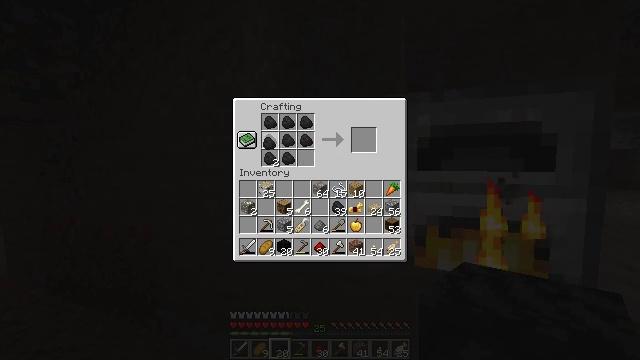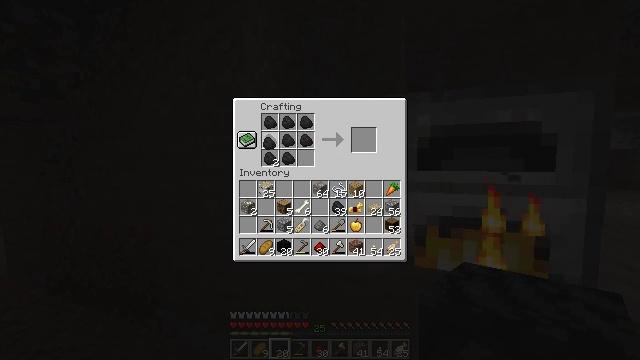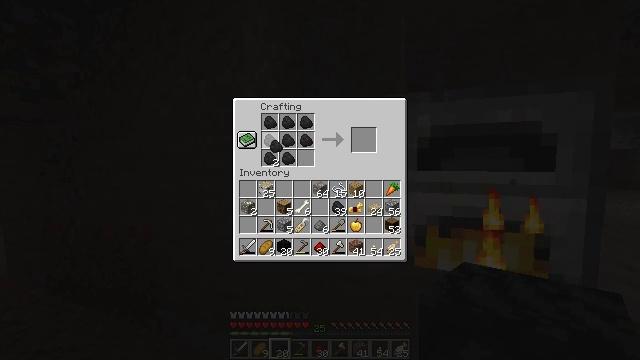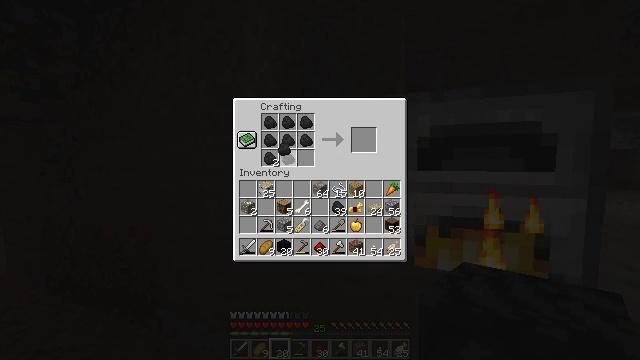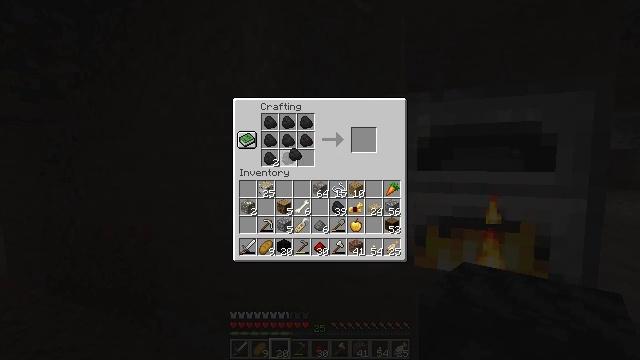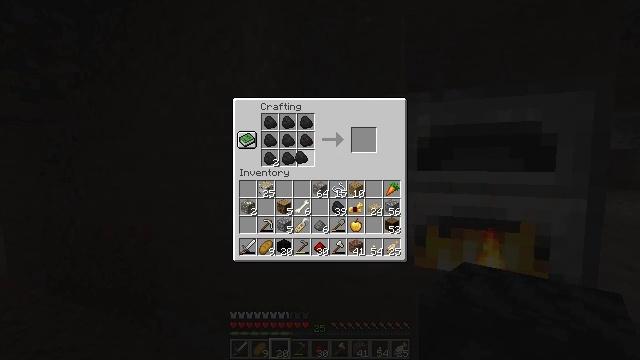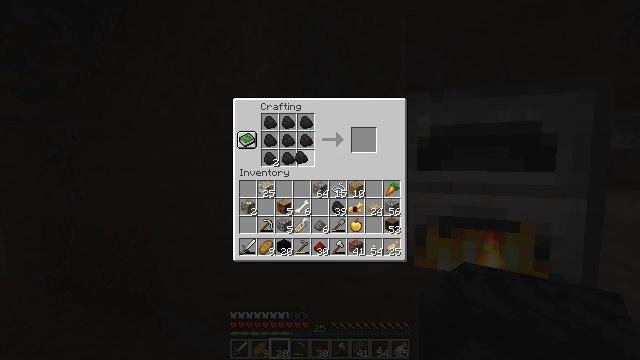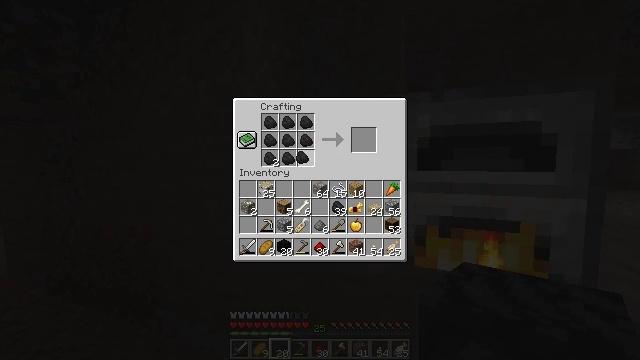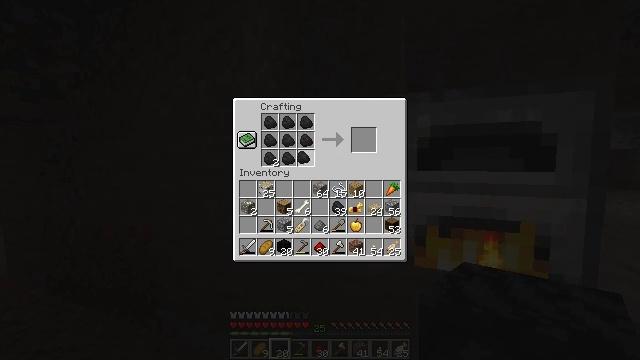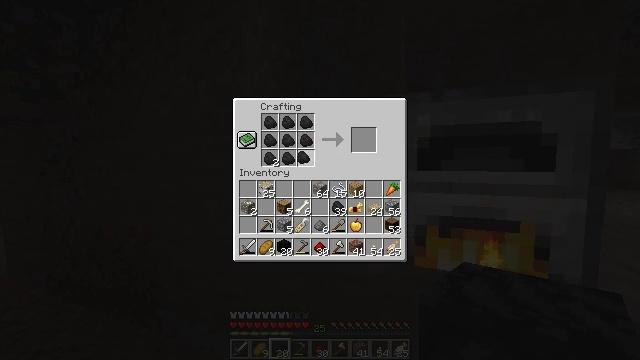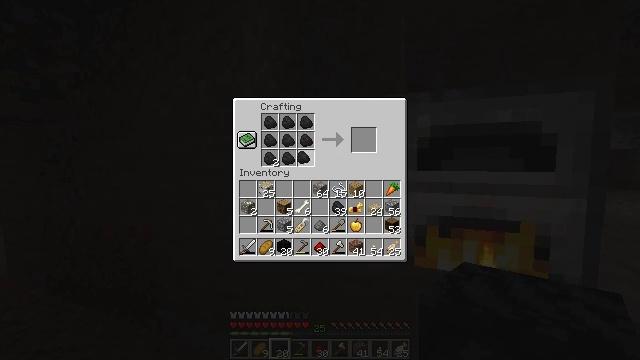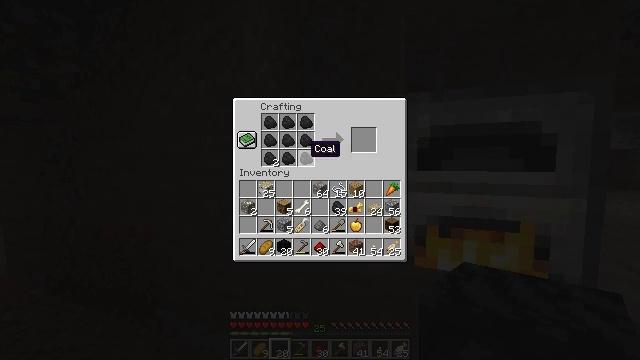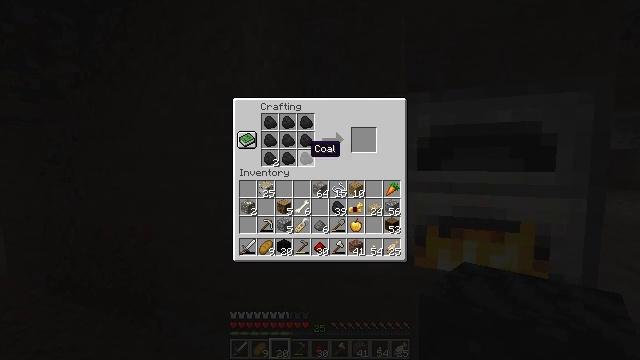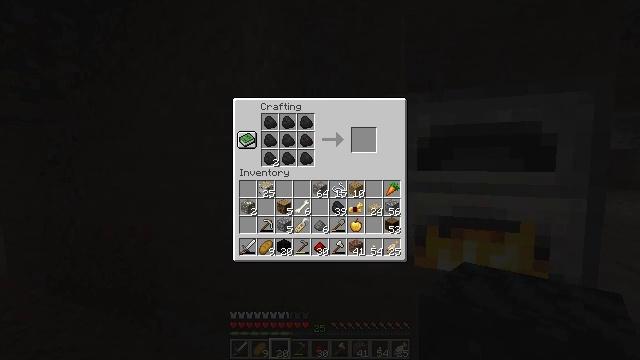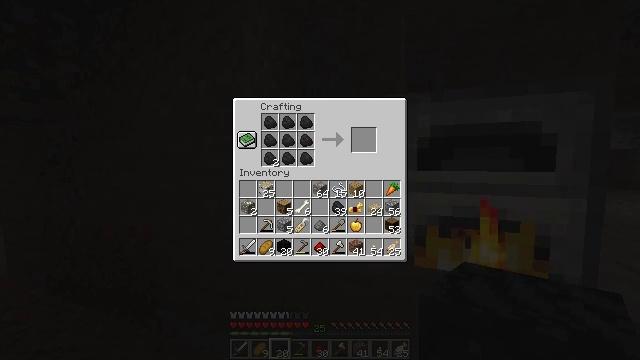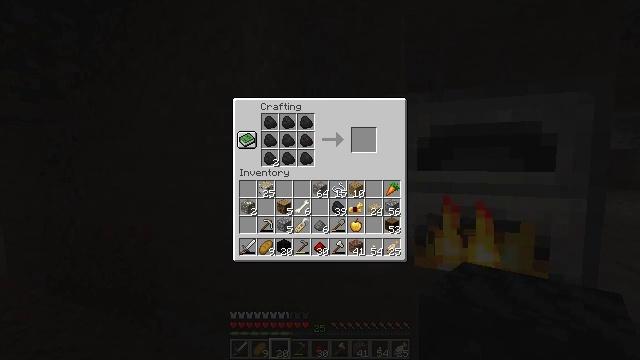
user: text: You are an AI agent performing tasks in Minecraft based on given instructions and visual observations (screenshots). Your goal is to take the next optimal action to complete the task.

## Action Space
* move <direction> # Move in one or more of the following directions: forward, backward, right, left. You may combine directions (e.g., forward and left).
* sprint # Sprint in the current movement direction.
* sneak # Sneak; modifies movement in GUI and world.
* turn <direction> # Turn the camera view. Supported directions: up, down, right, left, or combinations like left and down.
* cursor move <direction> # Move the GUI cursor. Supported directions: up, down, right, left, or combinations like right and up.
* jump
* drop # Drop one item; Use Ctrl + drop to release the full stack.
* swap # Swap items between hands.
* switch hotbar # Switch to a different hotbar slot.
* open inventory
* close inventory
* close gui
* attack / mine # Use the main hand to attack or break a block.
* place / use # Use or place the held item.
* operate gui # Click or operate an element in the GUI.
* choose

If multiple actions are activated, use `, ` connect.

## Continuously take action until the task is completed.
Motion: motion action
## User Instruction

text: Interact with the crafting table to make a coal block.
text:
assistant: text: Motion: choose
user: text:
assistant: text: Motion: choose
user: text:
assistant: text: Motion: cursor move right
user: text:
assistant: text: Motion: cursor move right
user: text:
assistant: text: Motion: no_op
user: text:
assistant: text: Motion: no_op
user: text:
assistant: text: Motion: no_op
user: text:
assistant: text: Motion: operate gui
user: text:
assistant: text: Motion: operate gui
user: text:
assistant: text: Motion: operate gui
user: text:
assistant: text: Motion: no_op
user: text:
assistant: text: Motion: no_op
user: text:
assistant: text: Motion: cursor move right
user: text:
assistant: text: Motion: cursor move right
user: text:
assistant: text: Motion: cursor move right
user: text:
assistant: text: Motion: sneak
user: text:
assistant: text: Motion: sneak
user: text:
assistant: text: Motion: sneak
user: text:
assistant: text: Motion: sneak
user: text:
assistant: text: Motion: sneak, operate gui
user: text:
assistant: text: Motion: sneak, operate gui
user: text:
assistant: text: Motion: sneak
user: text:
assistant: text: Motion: sneak
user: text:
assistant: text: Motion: sneak
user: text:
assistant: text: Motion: sneak, operate gui
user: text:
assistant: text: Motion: sneak, operate gui
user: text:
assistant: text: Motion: sneak, operate gui
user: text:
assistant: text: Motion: sneak, cursor move left
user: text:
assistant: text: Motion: sneak, cursor move left and down
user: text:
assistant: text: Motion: sneak